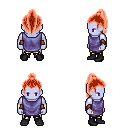
a pixel art fantasy rpg character, male body template, dark elf, purple skin, chain tabard jacket, gold greaves, red long topknot hairstyle, cloth bracers, black shoes, four views (front, back, left, right), 2x2 character sprite sheet, small pixel art, hard edges, no anti-aliasing